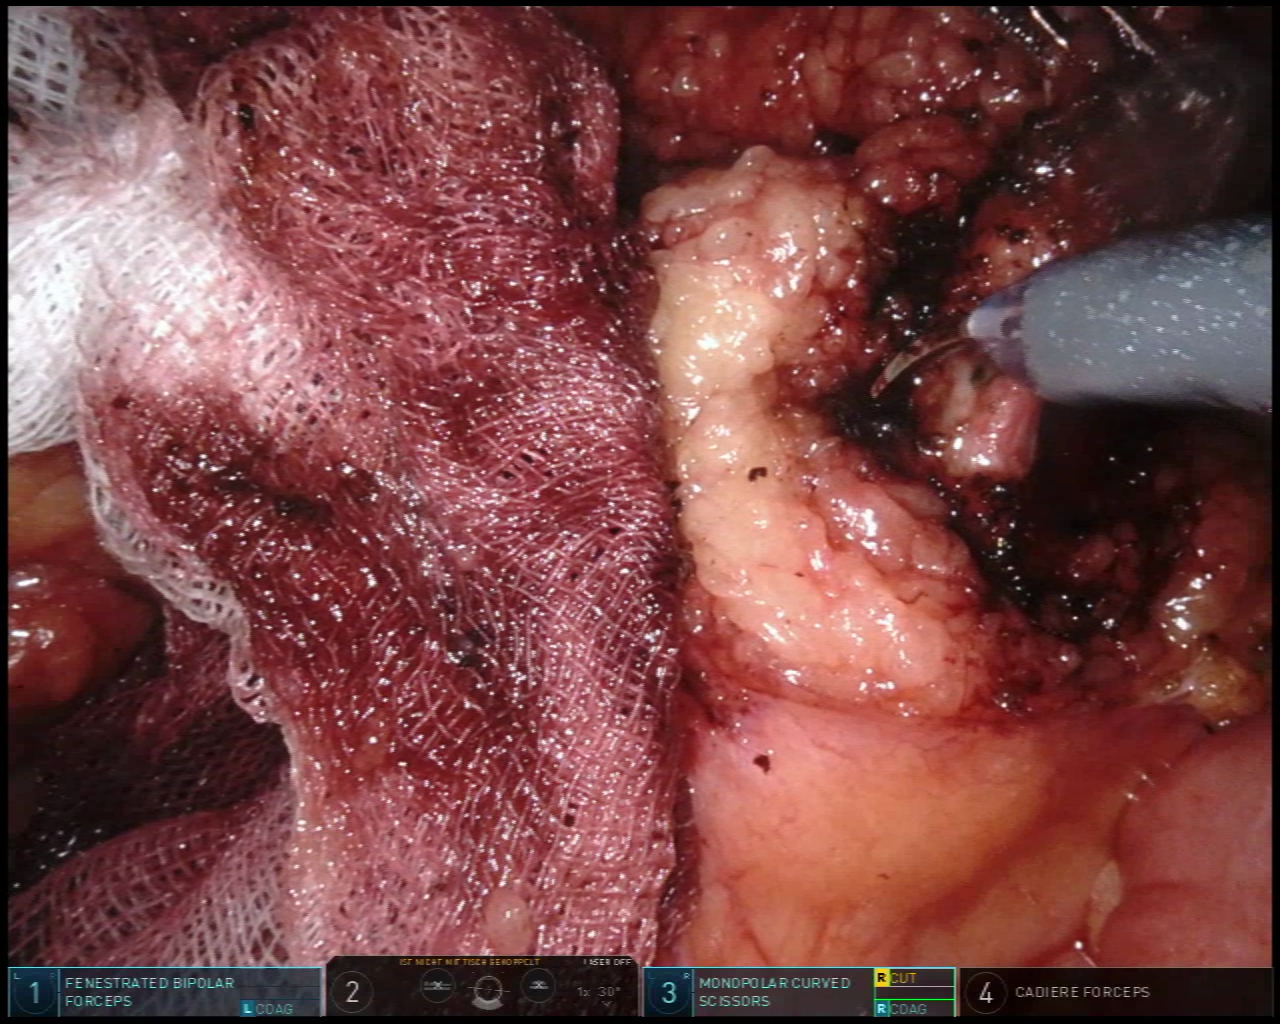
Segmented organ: inferior_mesenteric_artery
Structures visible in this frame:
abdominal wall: no
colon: no
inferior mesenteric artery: yes
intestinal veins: no
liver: no
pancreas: no
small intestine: yes
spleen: no
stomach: no
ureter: no
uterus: no
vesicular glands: no